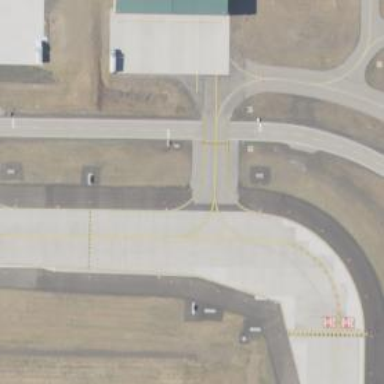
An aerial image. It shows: Image of taxiway at airport.